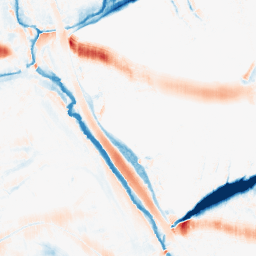
Category: morphological
Decomposition family: morphological_ellipse
Decomposition parameters: operation: average
width: 30
height: 10
Upsampling method: sinc_blackman
Upsampling parameters: scale: 2
kernel_size: 8
Upsampling scale: 2